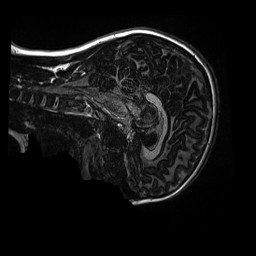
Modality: MP2RAGE
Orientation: sagittal
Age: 11
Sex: female
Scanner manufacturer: siemens
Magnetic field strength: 3 T
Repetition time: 4 s
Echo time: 0.00303 s